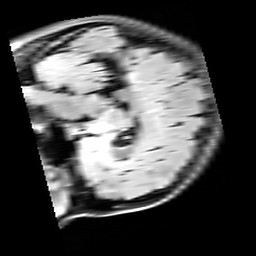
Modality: FLAIR
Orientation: sagittal
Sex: female
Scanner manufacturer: siemens
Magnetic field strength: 3 T
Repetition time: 10 s
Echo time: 0.09 s